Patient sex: F
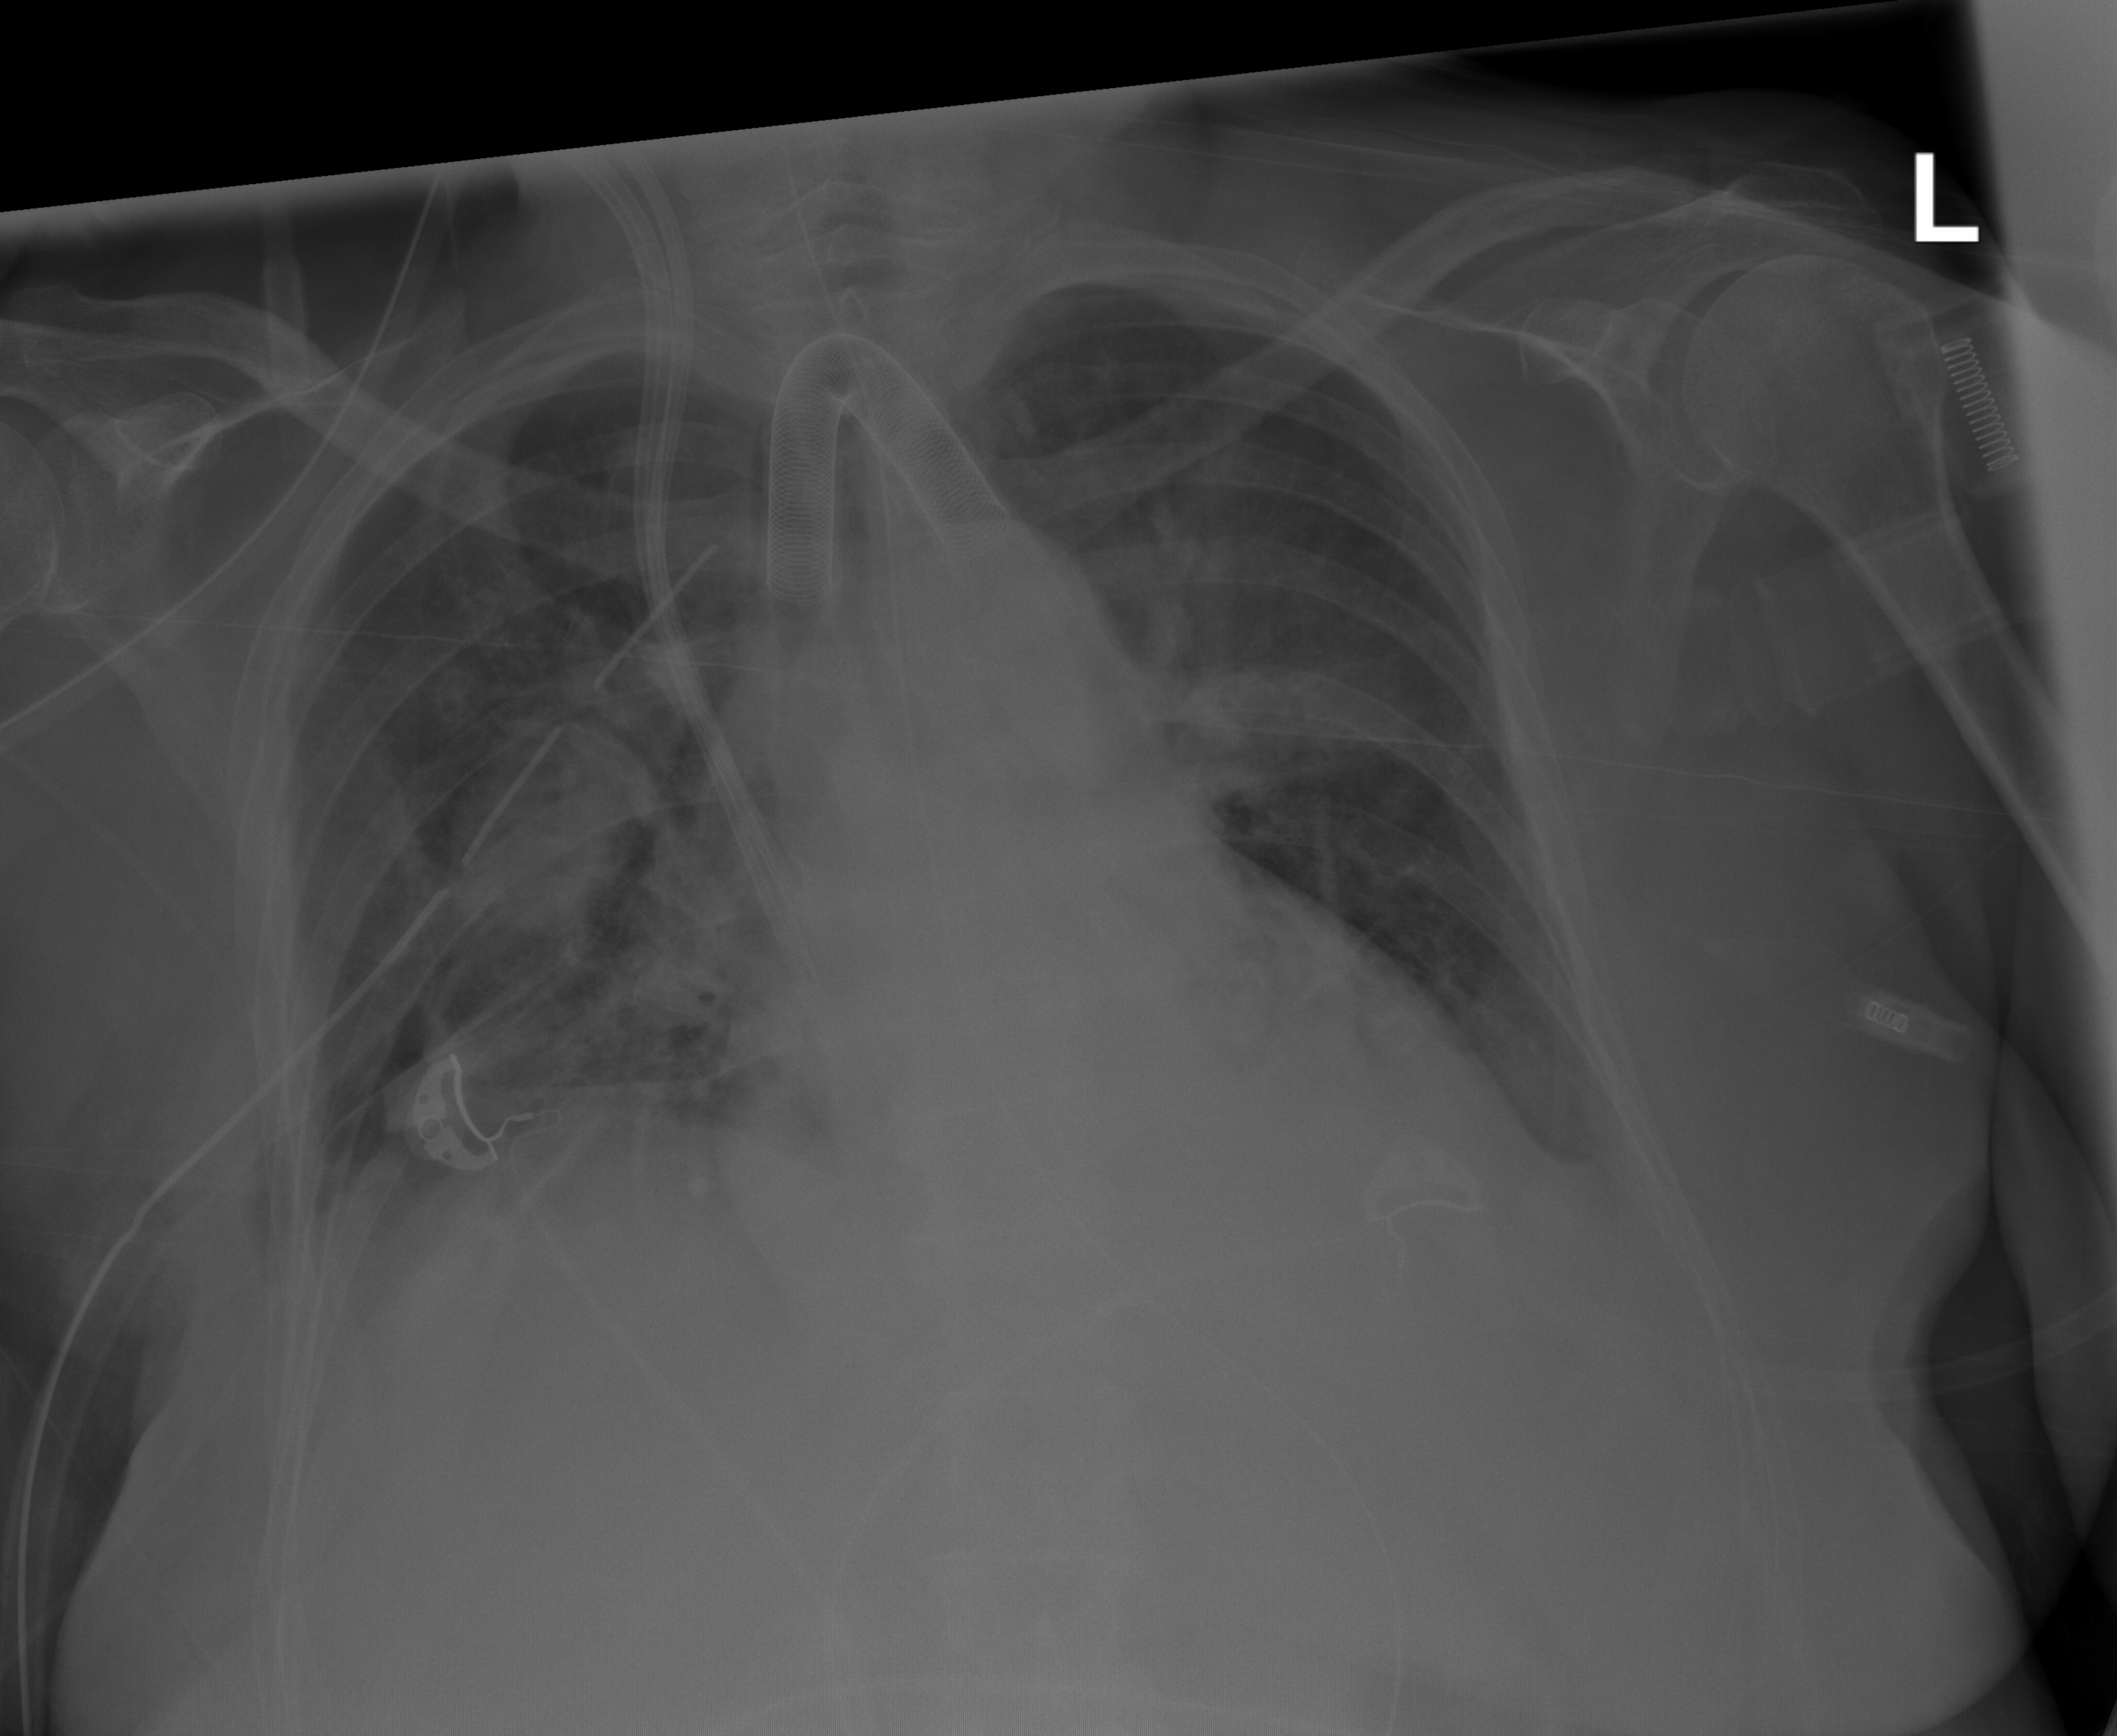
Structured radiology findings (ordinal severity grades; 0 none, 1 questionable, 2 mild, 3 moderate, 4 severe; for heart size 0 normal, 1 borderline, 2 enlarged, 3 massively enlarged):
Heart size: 1
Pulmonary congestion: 2
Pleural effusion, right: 2
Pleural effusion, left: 2
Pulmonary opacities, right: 3
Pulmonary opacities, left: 2
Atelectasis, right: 2
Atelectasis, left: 0